Question: There is a website which holds the buses routes for my city (<URL> in a table.
ex: <URL>
Using <URL>, id like to show a fixed map at the top right corner of the screeen.
The script must read the street names from the table, strip de extra spaces (there are a lot of them), and draw the route in the right order.

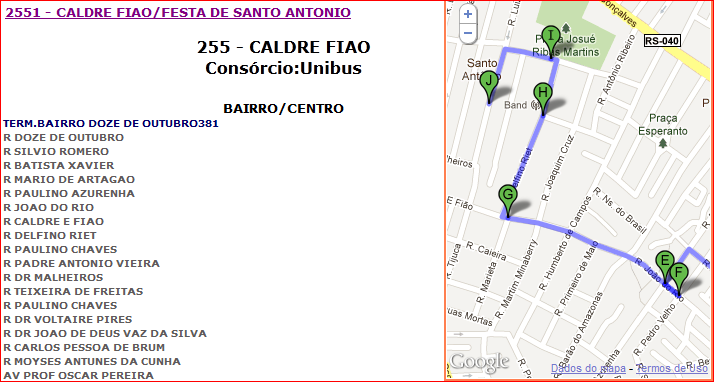
Answer: Here is the Greasemonkey compatible script to accomplish the task: <URL>
Key points:
1- find the table and loop through each cell to get the content
2- strip all the extra white spaces and save the text in an array
3- create two DIVs, one inside the other (otherwise the position will not be fixed)
4- append the DIVs to the page and call the API
5- "google" must be called with unsafeWindow ('google = unsafeWindow.google')
'''
API_js_callback = "http://maps.google.com/maps/api/js?sensor=false&region=BR&callback=initialize";
var script = document.createElement('script');
script.src = API_js_callback;
var head = document.getElementsByTagName("head")[0];
(head || document.body).appendChild(script);
if (document.getElementsByTagName('TABLE')[0] != null) {
var Tabela_1 = document.getElementsByTagName('TABLE')[0];
var Tabela_1_cel = Tabela_1.getElementsByTagName('TD');
var Tabela_1_lin = Tabela_1.getElementsByTagName('TR');
}
if (document.getElementsByTagName('TABLE')[1] != null) {
var Tabela_2 = document.getElementsByTagName('TABLE')[1];
var Tabela_2_cel = Tabela_2.getElementsByTagName('TD');
var Tabela_2_lin = Tabela_2.getElementsByTagName('TR');
}
var DIVmapa = document.createElement('div');
DIVmapa.id = 'DIVmapa';
DIVmapa.style.border = '2px coral solid';
DIVmapa.style.cursor = 'pointer';
DIVmapa.style.display = '';
DIVmapa.style.height = '75%';
DIVmapa.style.margin = '1';
DIVmapa.style.position = 'fixed';
DIVmapa.style.padding = '1';
DIVmapa.style.right = '1%';
DIVmapa.style.top = '1%';
DIVmapa.style.width = '30%';
DIVmapa.style.zIndex = '99';
var DIVinterna = document.createElement('div');
DIVinterna.id = 'DIVinterna';
DIVinterna.style.height = '100%';
DIVinterna.style.width = '100%';
DIVinterna.style.zIndex = '999';
if (Tabela_1 || Tabela_2) {
document.body.appendChild(DIVmapa);
DIVmapa.appendChild(DIVinterna);
}
initialize = setTimeout(function () {
google = unsafeWindow.google;
directionsService = new google.maps.DirectionsService();
directionsDisplay = new google.maps.DirectionsRenderer();
var PortoAlegre = new google.maps.LatLng(-30.034176,-51.229212);
var myOptions = {
zoom: 14,
mapTypeId: google.maps.MapTypeId.ROADMAP,
center: PortoAlegre
}
map = new google.maps.Map(document.getElementById("DIVinterna"), myOptions);
directionsDisplay.setMap(map);
function calcRoute() {
var start = Tabela_1_cel[1].getElementsByTagName('B')[0].innerHTML.replace(/\s{2,}/g, ' ') + ' Porto Alegre';
var end = Tabela_1_cel[10].getElementsByTagName('B')[0].innerHTML.replace(/\s{2,}/g, ' ') + ' Porto Alegre';
var waypts = [];
//for (var i=1; i<Tabela_1_cel.length; i++) {
for (var i=2; i<10; i++) {
ponto_1 = Tabela_1_cel[i].getElementsByTagName('B')[0].innerHTML;
semespacos_1 = ponto_1.replace(/\s{2,}/g, ' ') + ' Porto Alegre';
waypts.push({location: semespacos_1, stopover: true});
}
var request = {
origin: start,
destination: end,
waypoints: waypts,
optimizeWaypoints: false,
travelMode: google.maps.DirectionsTravelMode.DRIVING
};
directionsService.route(request, function(response, status) {
if (status == google.maps.DirectionsStatus.OK) {directionsDisplay.setDirections(response)};
//alert(status);
});
}
calcRoute();
}, 1000);
'''
Enjoy! :)